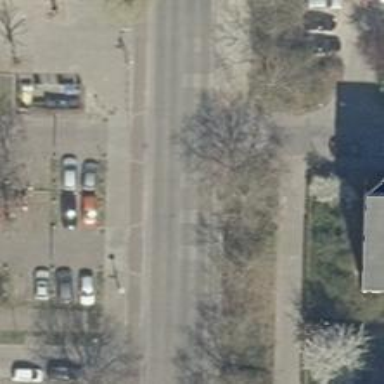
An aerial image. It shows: Road with "give way" sign.